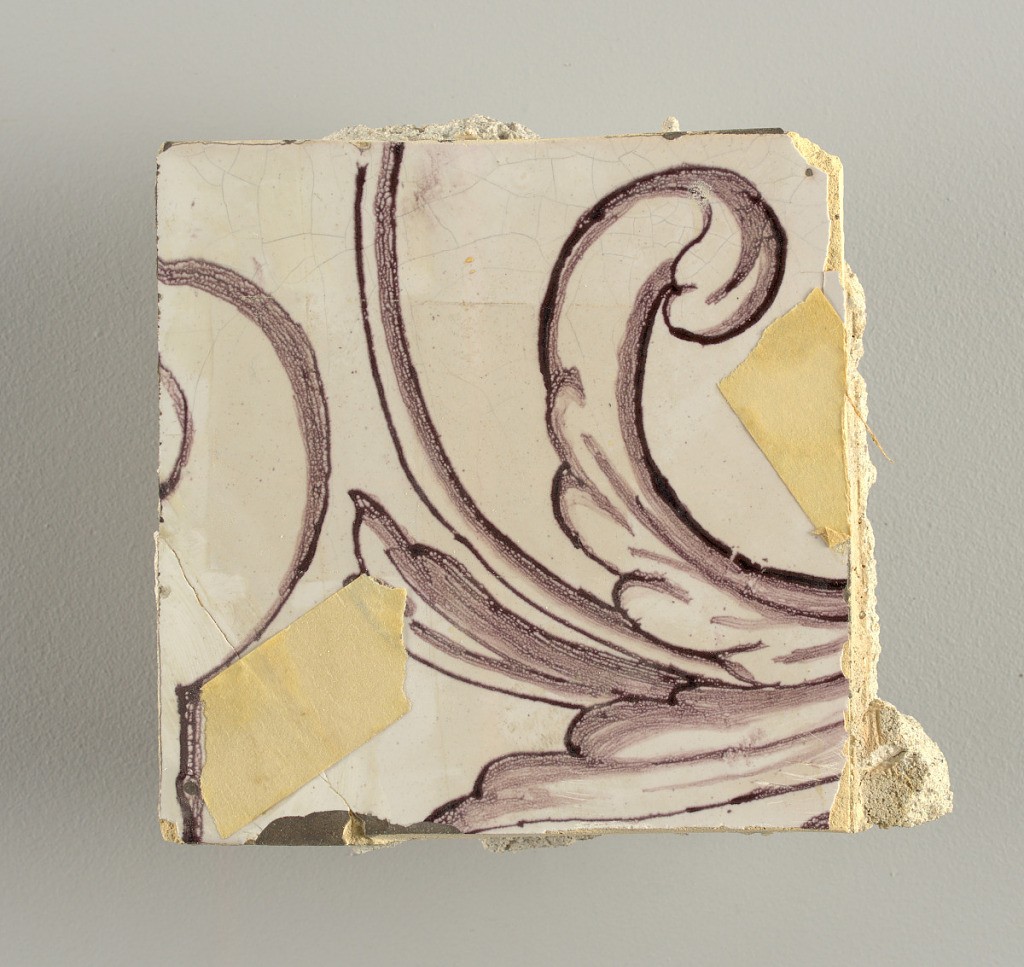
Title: Tile wall facing
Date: ca. 1725
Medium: Tin-glazed earthenware, underglaze
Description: Horizontal rectangle.  Thirty tiles wide and twenty-three tiles high with opening for fireplace eleven tiles wide and ten high.  Foliage arabesques disposed about three vertical axes from which are emphazised by urns at center and right, and at left by the figure of a standing woman carrying an infant on her arm and accompanied by two children.